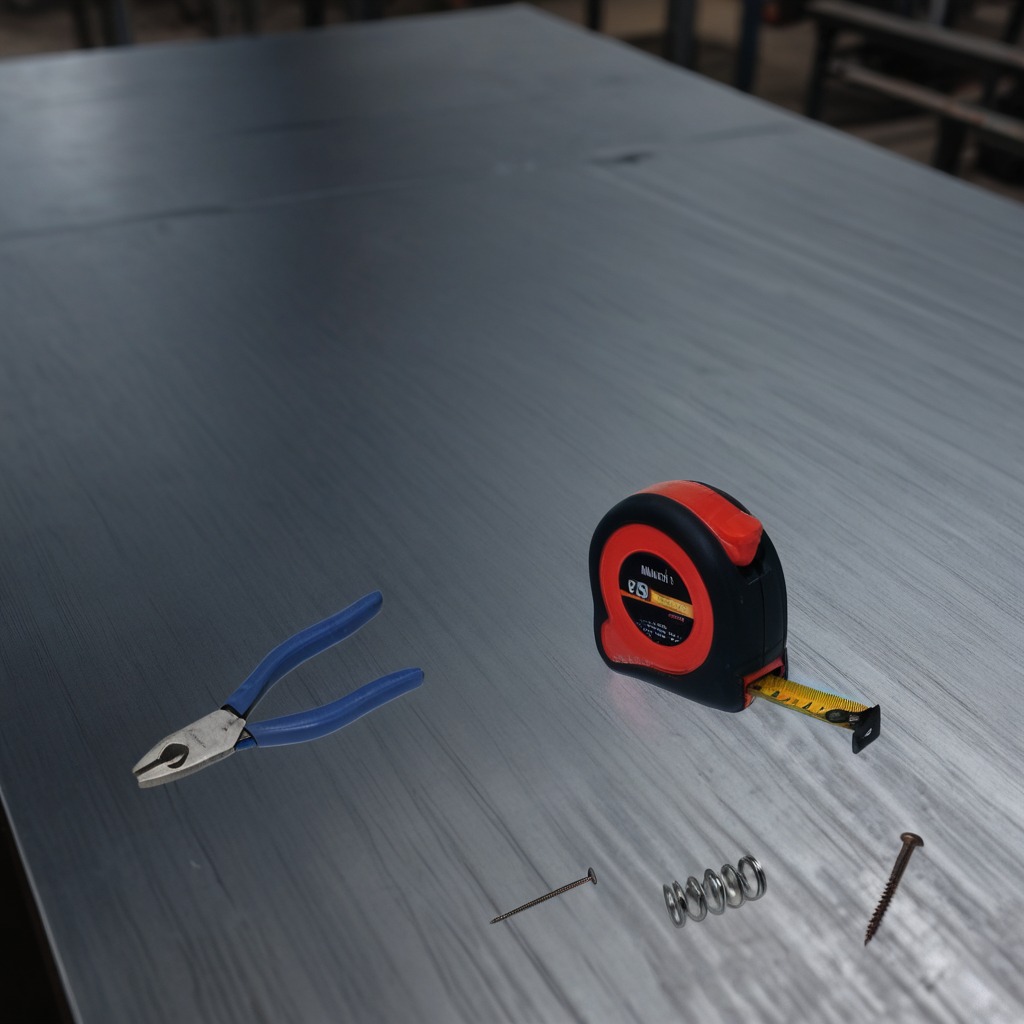
A measuring tape, a metal machine screw, an iron nail, a pair of pliers, and a coiled metal spring are lying on a cold steel table in a mining workshop.